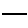
Label: line